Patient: sex M, age 79
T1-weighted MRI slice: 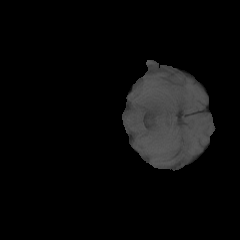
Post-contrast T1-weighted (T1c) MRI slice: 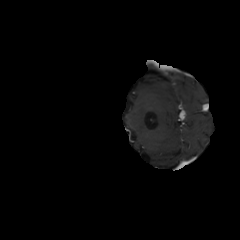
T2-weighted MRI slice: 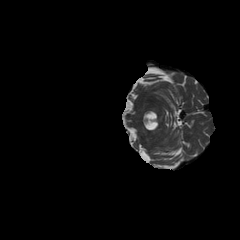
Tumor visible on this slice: no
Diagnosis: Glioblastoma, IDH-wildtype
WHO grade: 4